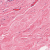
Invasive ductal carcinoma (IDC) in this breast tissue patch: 0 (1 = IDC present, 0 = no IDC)